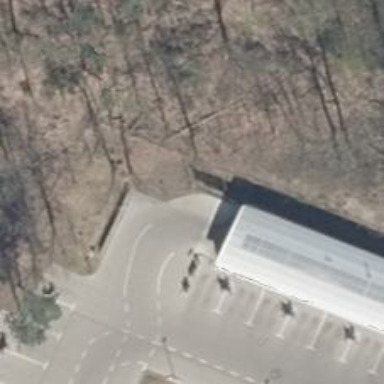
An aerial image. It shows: Road leading to car wash service.